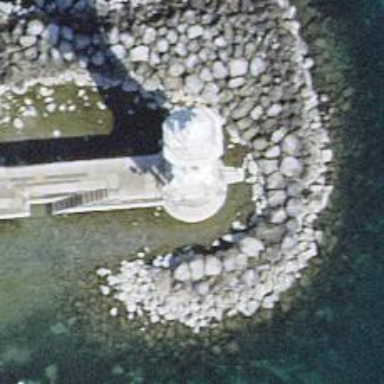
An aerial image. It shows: Lighthouse.